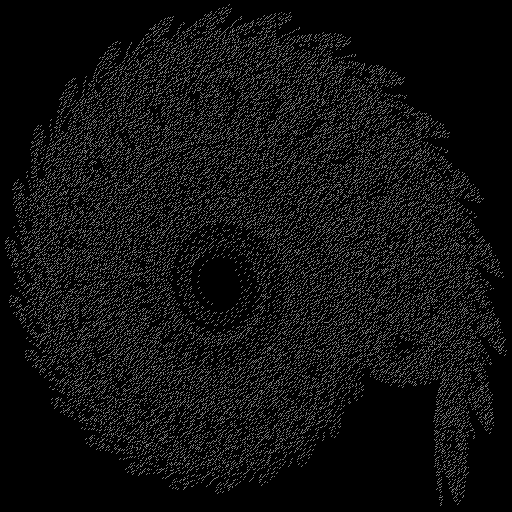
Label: ammonite